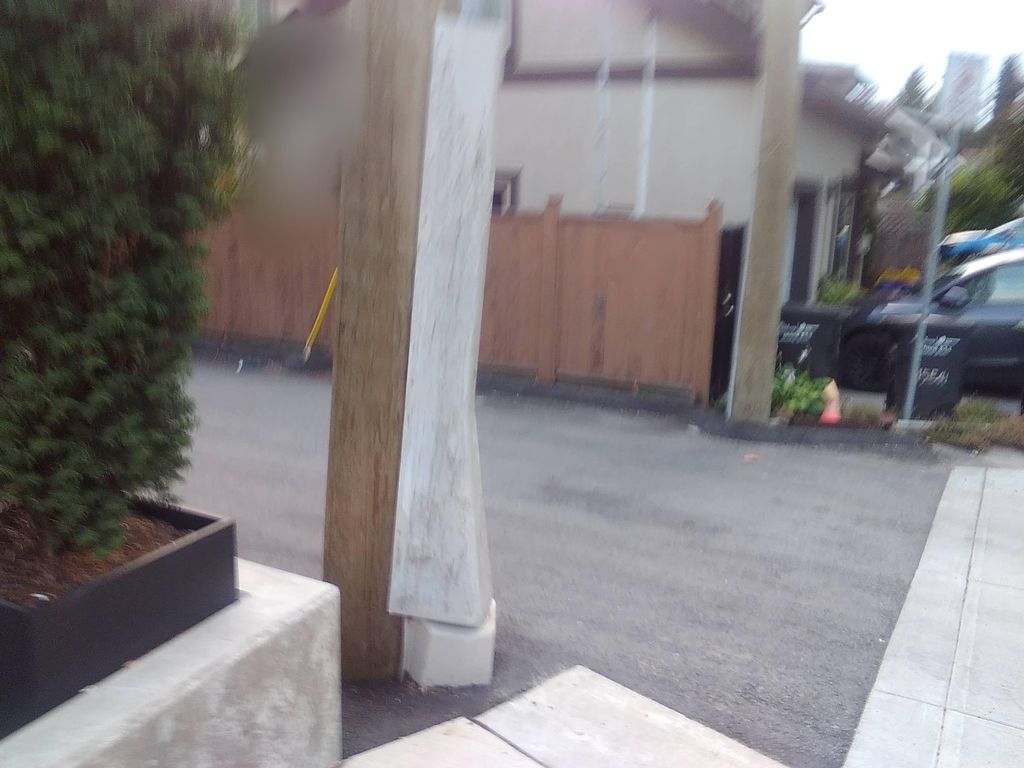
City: vancouver